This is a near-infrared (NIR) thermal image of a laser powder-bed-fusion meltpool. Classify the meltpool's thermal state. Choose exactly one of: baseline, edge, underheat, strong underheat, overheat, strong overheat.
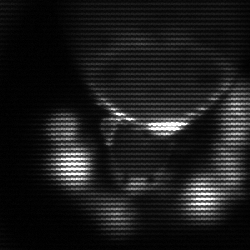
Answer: edge